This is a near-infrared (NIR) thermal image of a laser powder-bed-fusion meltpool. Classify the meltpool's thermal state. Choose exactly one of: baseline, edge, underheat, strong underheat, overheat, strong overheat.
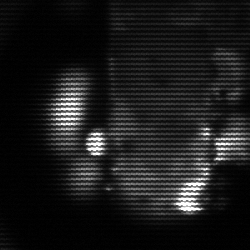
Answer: strong underheat